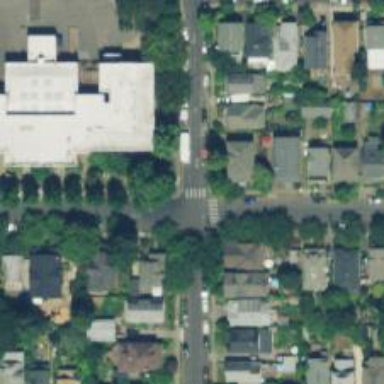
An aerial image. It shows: Residential road with asphalt surface and separate sidewalk.